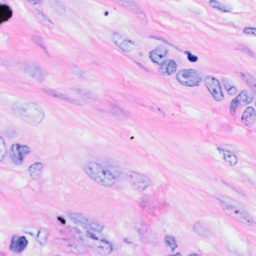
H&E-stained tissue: Breast